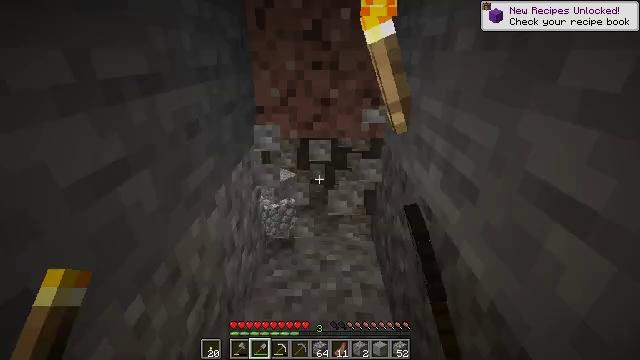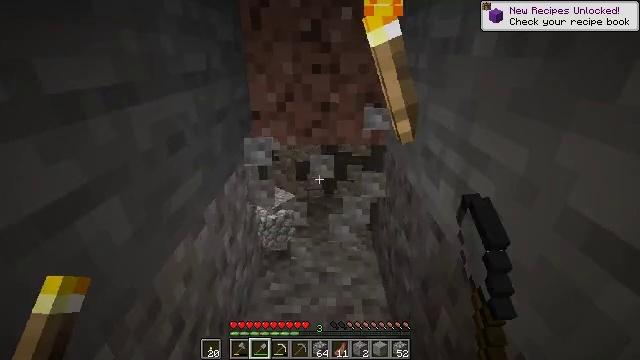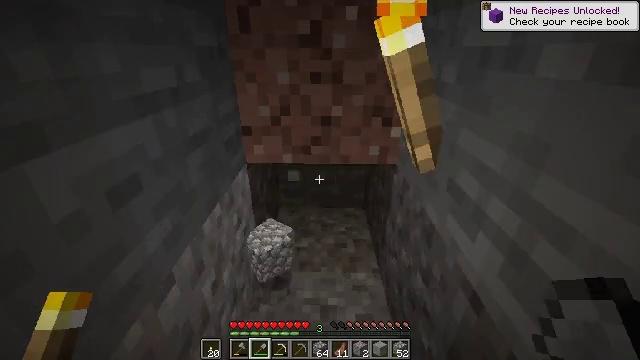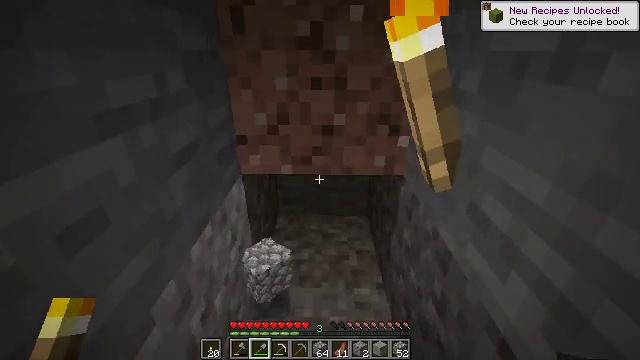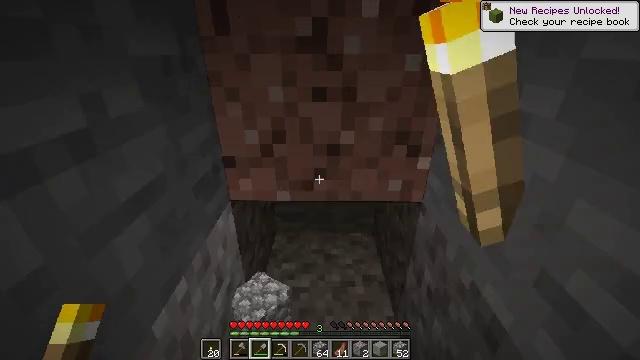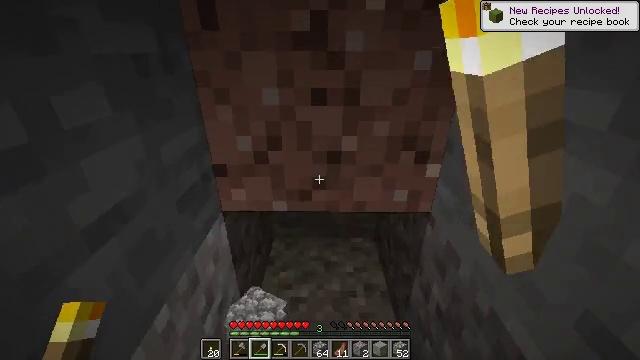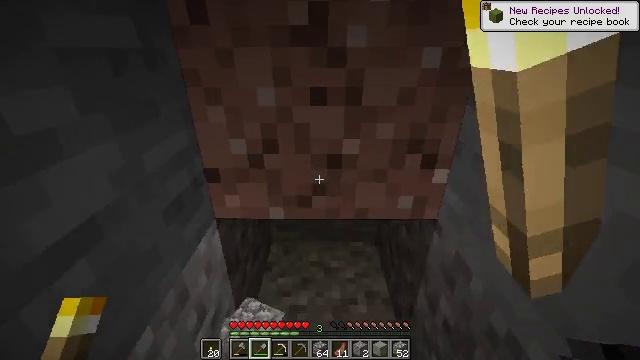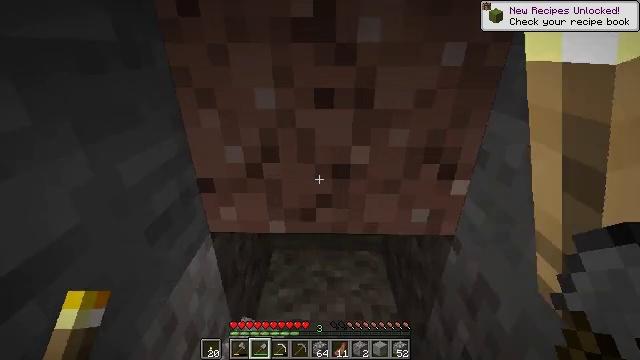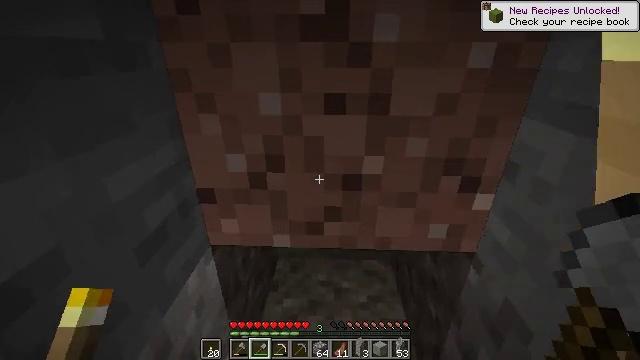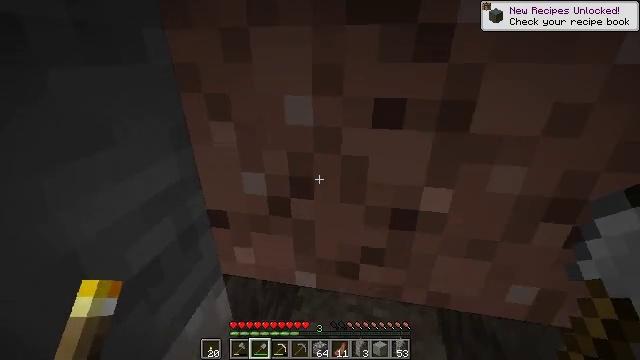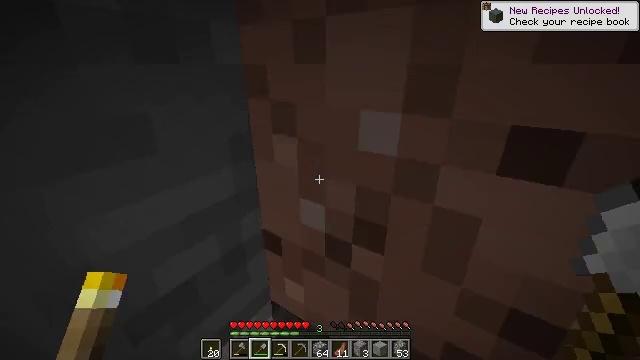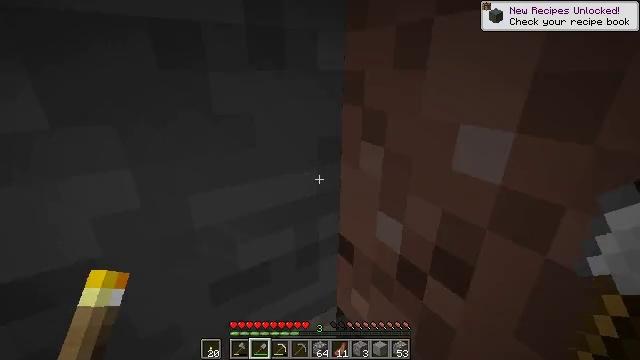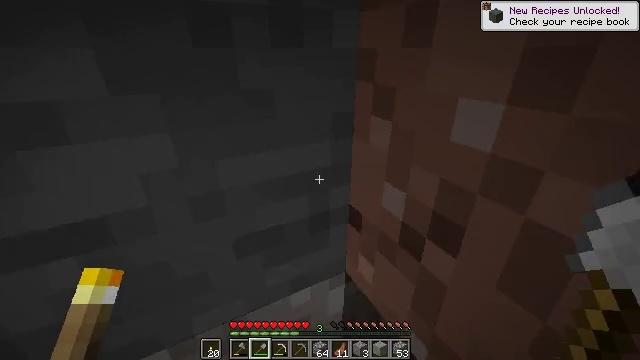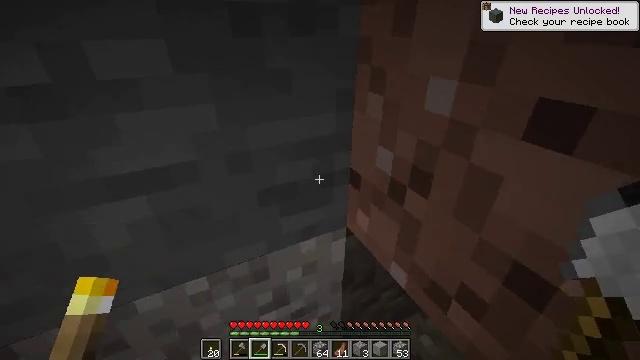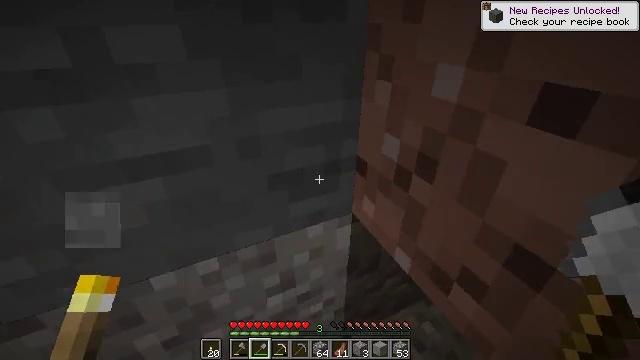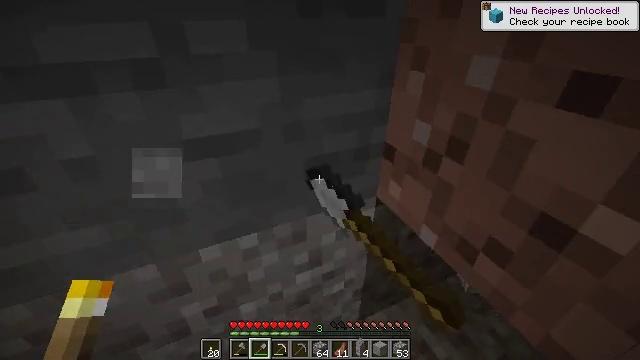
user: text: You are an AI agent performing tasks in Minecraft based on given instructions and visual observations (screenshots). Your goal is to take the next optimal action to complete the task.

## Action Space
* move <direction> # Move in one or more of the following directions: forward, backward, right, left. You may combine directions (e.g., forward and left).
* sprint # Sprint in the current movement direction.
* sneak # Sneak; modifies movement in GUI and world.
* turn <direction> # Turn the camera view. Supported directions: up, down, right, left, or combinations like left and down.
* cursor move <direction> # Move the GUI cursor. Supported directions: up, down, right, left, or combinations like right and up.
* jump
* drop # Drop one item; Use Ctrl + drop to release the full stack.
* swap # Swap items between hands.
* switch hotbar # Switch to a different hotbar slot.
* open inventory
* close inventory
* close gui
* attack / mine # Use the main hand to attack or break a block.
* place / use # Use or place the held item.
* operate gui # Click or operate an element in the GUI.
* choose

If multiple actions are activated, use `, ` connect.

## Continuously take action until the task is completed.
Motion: motion action
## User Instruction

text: Break the wall torch for relocation.
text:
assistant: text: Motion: move forward
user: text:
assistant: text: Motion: move forward
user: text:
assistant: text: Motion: move forward
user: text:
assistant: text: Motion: move forward
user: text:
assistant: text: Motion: no_op
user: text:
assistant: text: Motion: no_op
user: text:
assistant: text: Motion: move forward
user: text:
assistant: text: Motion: move forward, turn left
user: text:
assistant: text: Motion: move forward, turn left
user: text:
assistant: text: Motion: turn left and up
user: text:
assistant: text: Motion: turn left and up
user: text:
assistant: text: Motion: move back, turn left and down
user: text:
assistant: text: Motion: move back, turn left and down
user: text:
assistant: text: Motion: move back, turn left and down, attack / mine
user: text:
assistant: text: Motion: move back, turn down, attack / mine
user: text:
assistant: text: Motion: turn left and down, attack / mine
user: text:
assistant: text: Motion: turn left and down, attack / mine
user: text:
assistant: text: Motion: turn left and down, attack / mine
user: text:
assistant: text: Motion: turn left and down, attack / mine
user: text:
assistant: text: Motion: turn left and down, attack / mine
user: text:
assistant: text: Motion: turn left and down, attack / mine
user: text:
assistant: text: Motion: attack / mine
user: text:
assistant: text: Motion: attack / mine